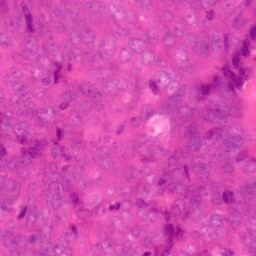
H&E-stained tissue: Colon